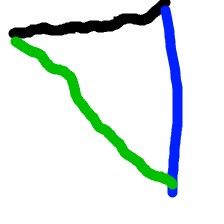
Shape: triangle